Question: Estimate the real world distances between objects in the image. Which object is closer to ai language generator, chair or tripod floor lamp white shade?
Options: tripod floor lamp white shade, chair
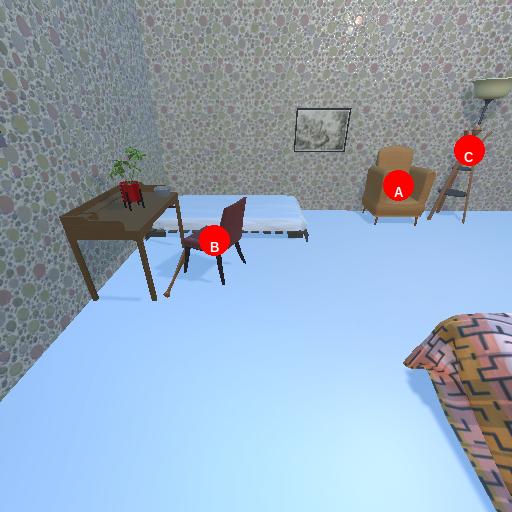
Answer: tripod floor lamp white shade